Field crop: maize
Growth stage: 2
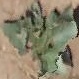
Species: datura